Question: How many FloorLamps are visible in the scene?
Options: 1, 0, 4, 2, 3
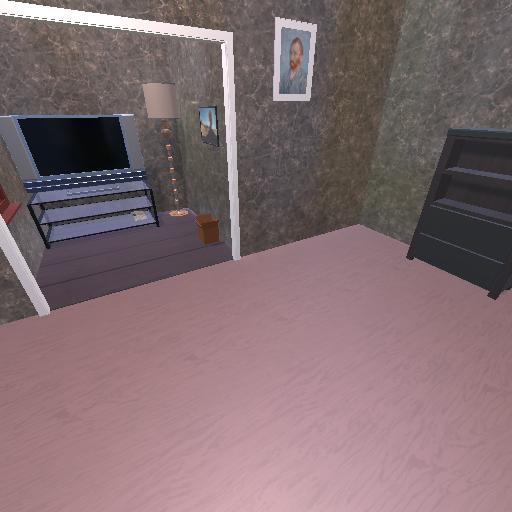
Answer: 1